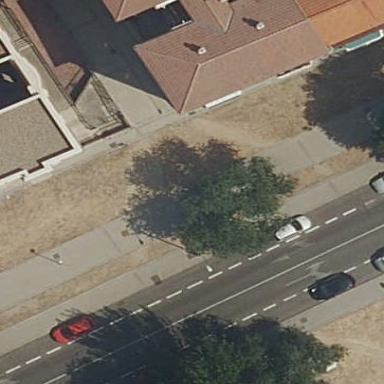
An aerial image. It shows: Garden with kerb barrier.